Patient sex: F
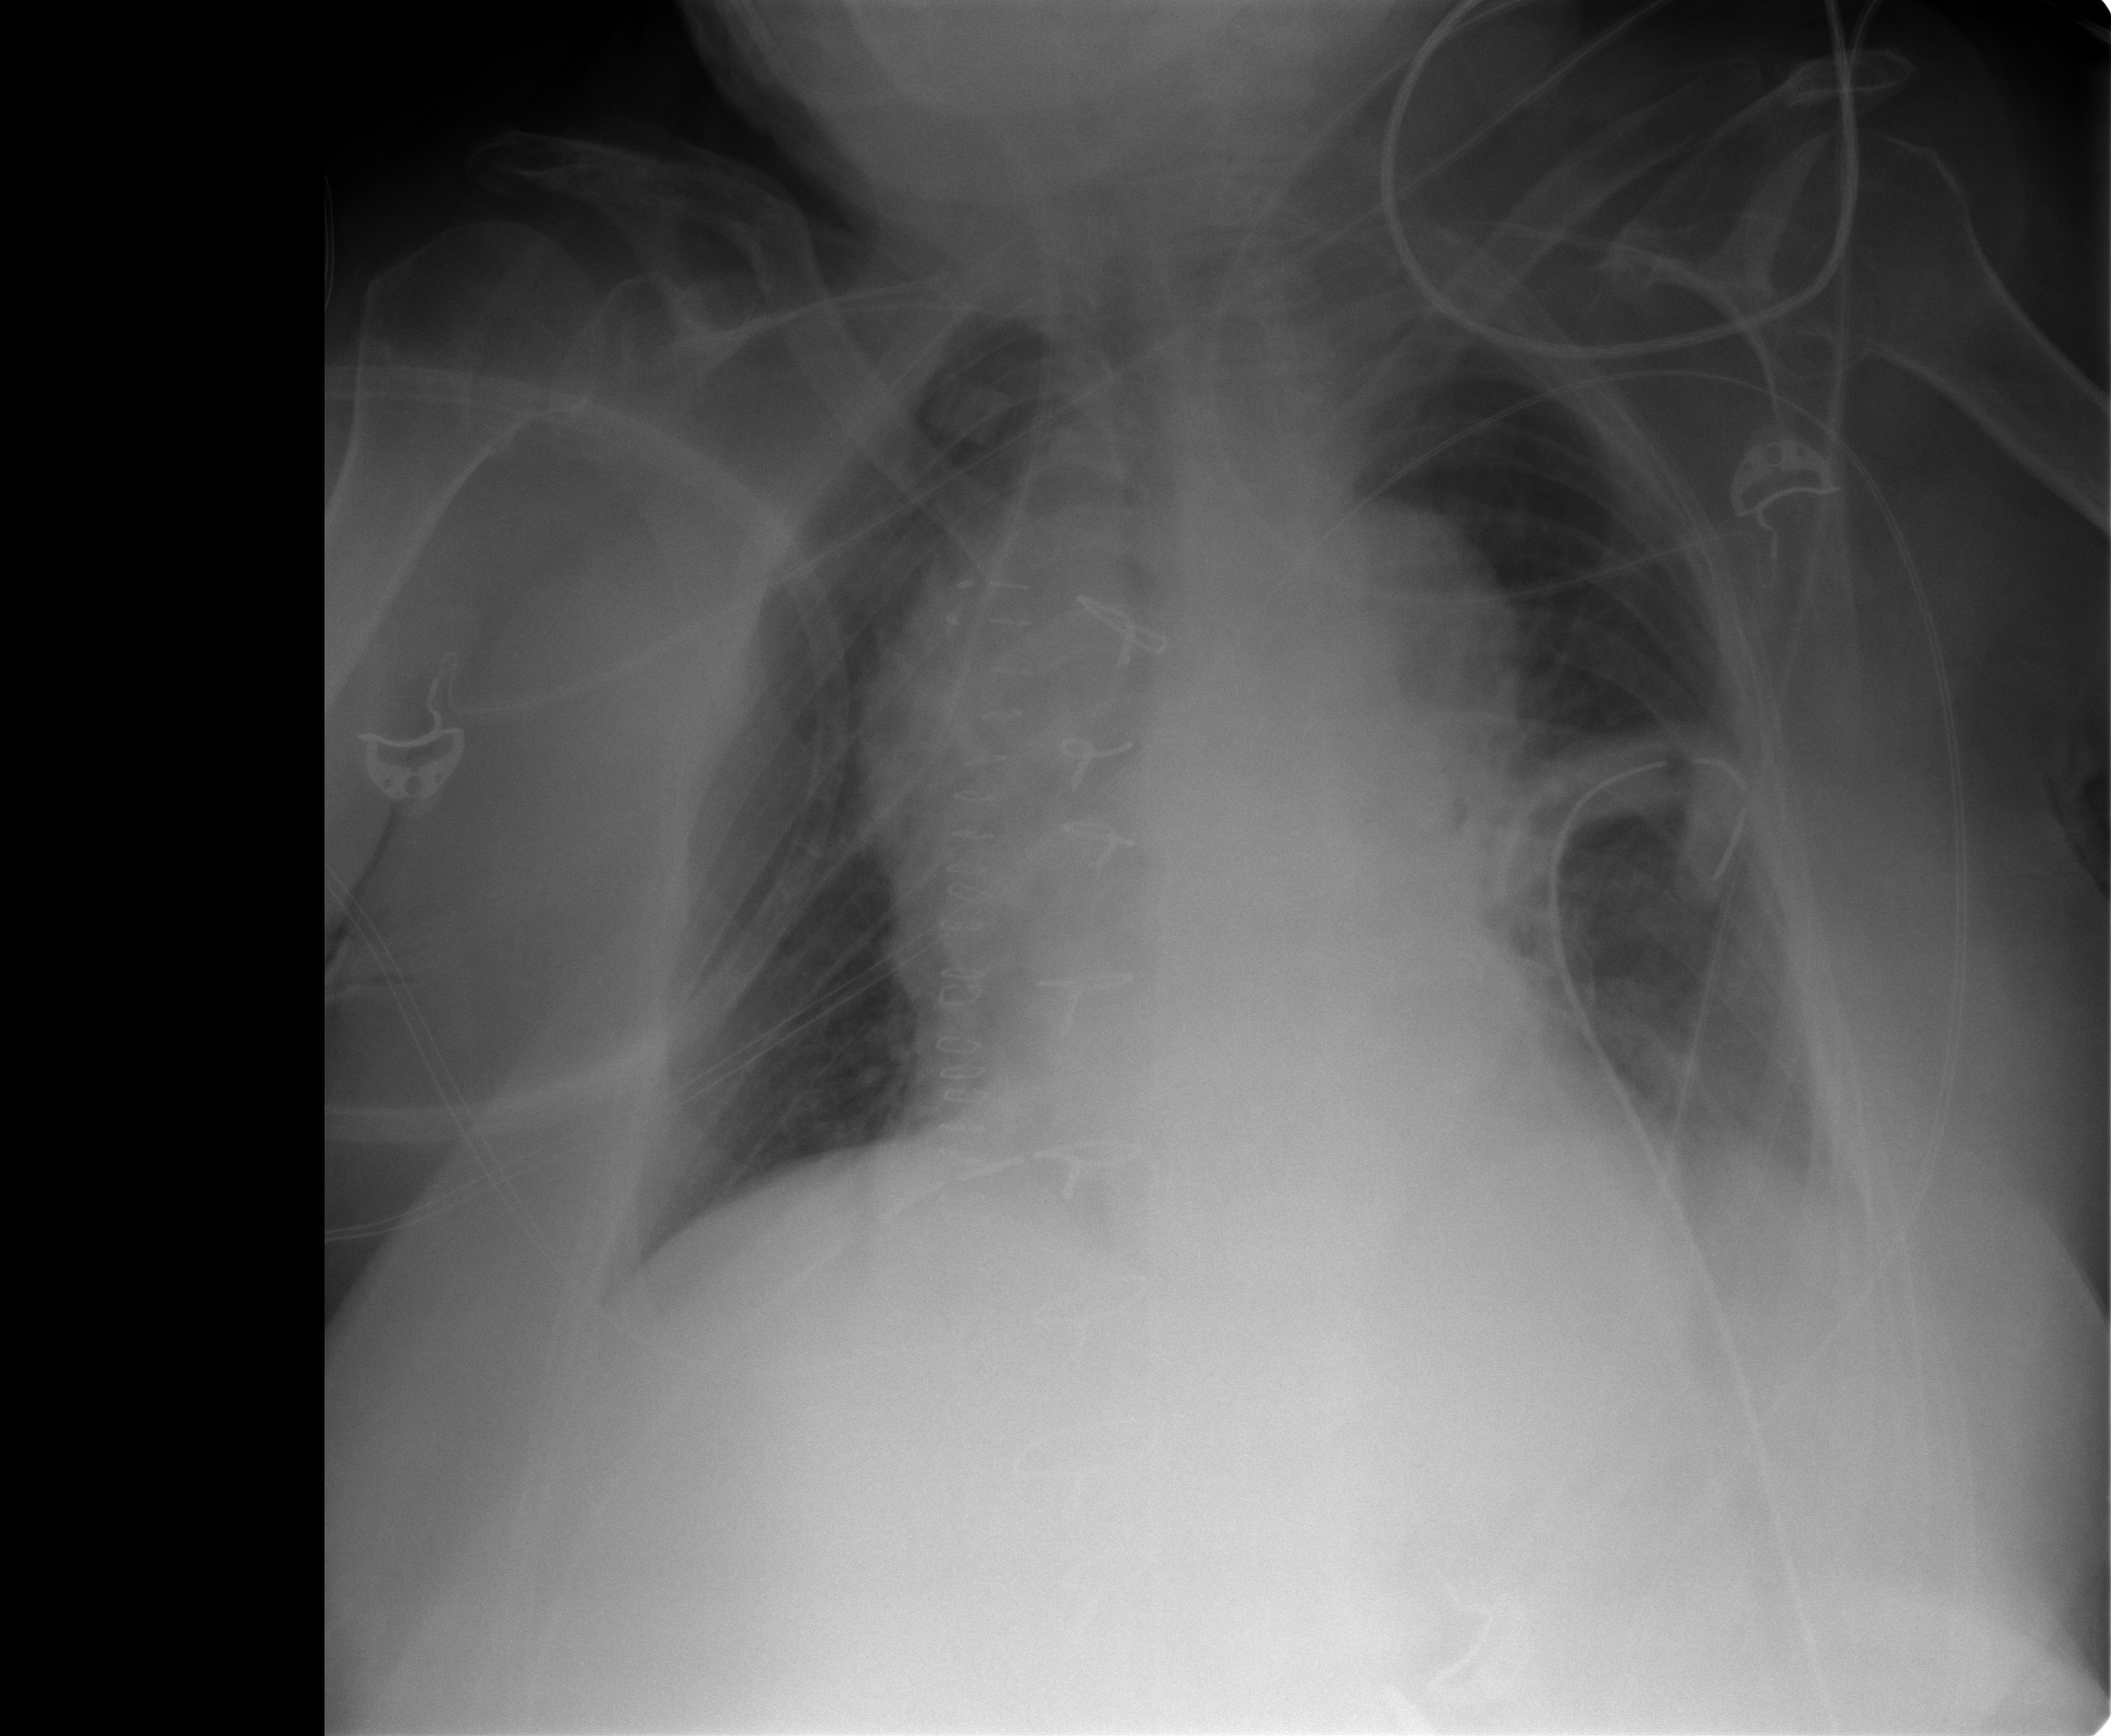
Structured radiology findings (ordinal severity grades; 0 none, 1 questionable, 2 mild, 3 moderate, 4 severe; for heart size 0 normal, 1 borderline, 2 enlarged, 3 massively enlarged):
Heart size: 0
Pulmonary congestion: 1
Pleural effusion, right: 0
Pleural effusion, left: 2
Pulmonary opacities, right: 0
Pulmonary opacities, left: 0
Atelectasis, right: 0
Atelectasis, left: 0